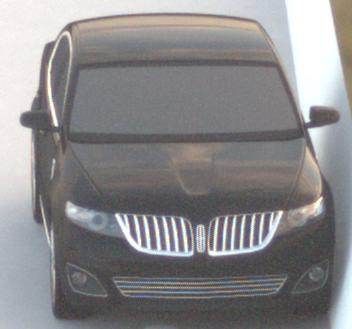
Make: Lincoln
Model: MKS
Detailed model: -
Model produced from: 2008
Model produced until: 2011
Doors: 4
Color: black
Road condition: dry road
Daytime: sunrise or sunset
Contrast: medium contrast